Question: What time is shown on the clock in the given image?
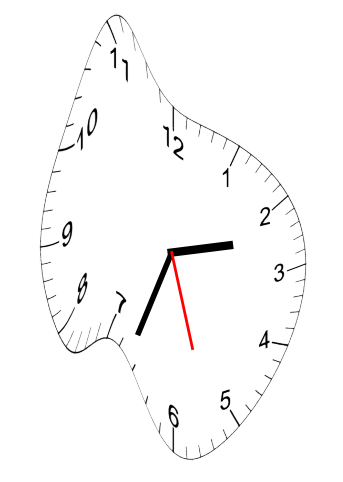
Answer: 02:33:27